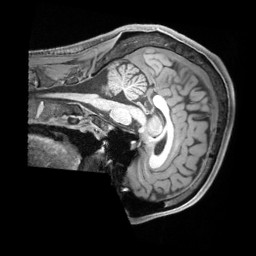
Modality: T1w
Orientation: sagittal
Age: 25
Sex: male
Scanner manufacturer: siemens
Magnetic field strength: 3 T
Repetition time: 2.2 s
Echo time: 0.00218 s